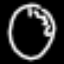
Label: clock